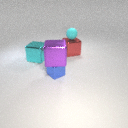
large cyan metal cube to the left of small blue metal cube